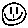
Label: smiley face